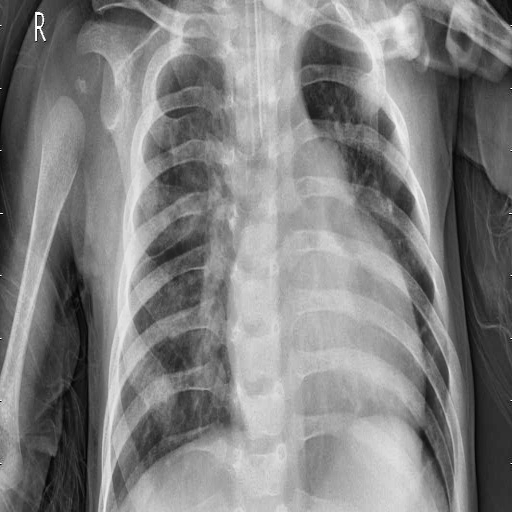
Finding: PNEUMONIA